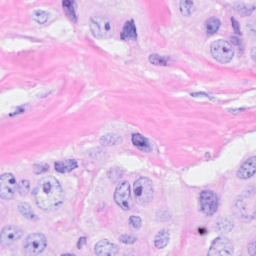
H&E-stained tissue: Breast